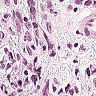
Metastatic tissue present: yes